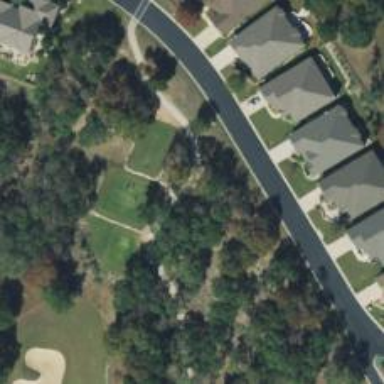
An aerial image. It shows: Path designated for golf carts.